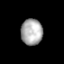
Tissue: lung
Cell type: Myeloid cells
Senescence score: 0.5486
Nuclear area (px): 560
Mean DAPI intensity: 170.53